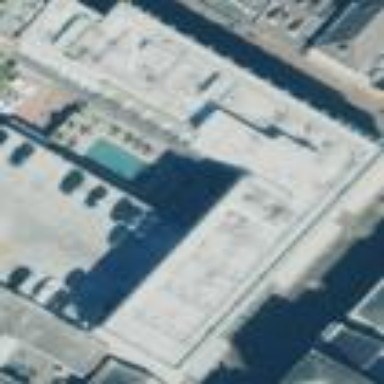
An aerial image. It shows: Hotel building.